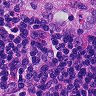
Metastatic tissue present: no